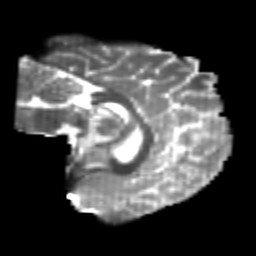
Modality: T2w
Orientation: sagittal
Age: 22
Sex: female
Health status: healthy
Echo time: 0.074 s